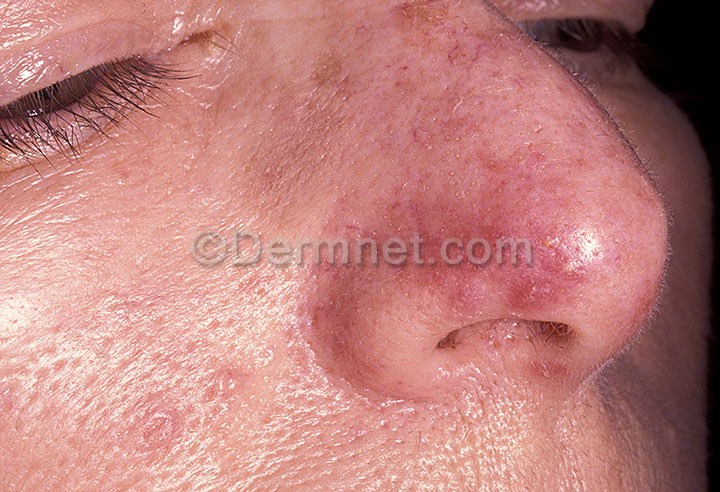
Disease: Acne and Rosacea Photos